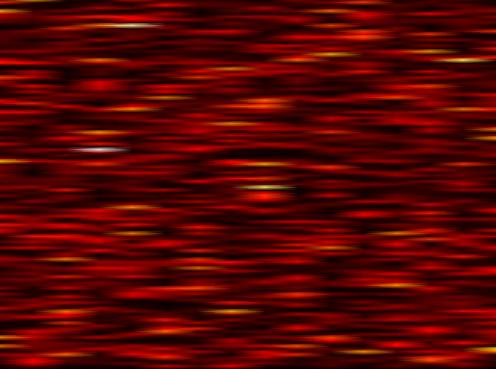
Label: OFDM